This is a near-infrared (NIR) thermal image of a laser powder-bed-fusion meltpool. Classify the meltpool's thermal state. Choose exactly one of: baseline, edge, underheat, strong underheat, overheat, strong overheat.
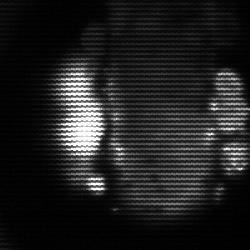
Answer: strong underheat